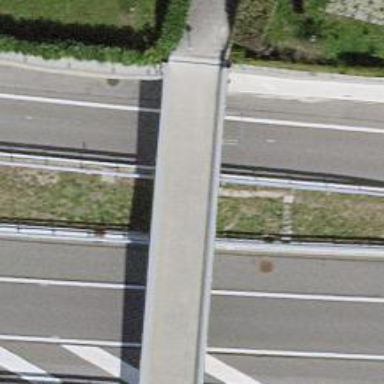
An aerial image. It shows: Motorway link.